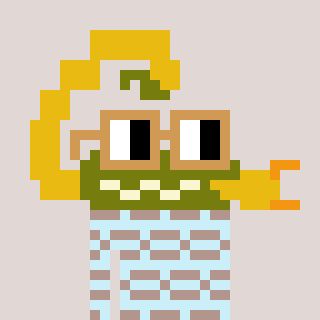
a pixel art character with square brown glasses, a scorpion-shaped head and a cold-colored body on a warm background